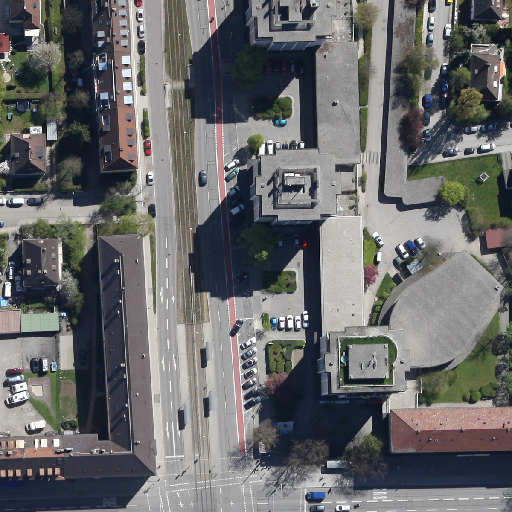
Referring expression: sidewalk